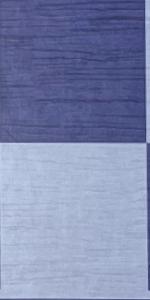
Label: Empty